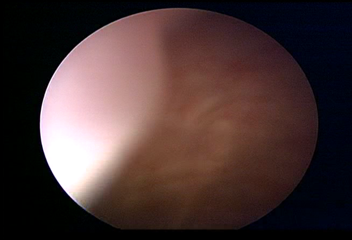
Modality: WLC
Class: Normal mucosa
Bladder cancer association: No